Question: Why the name of a test method may influence other tests?
I have a suite with 2 classes of tests, and when I change a method name of class1, my test in class2 is ok (green).
I noticed that both classes have a method with the same name, but the test that is failing is neither of these. However if I rename any of them, all tests are ok.
Is it okay to have 2 methods with the same name in different classes, but in the same suite? And the fact that another test fails randomly is just a coincidence?
ps: the order of tests runned is changed after I rename that method.
ps2: sorry for my bad English.
That picture can explain better my question:

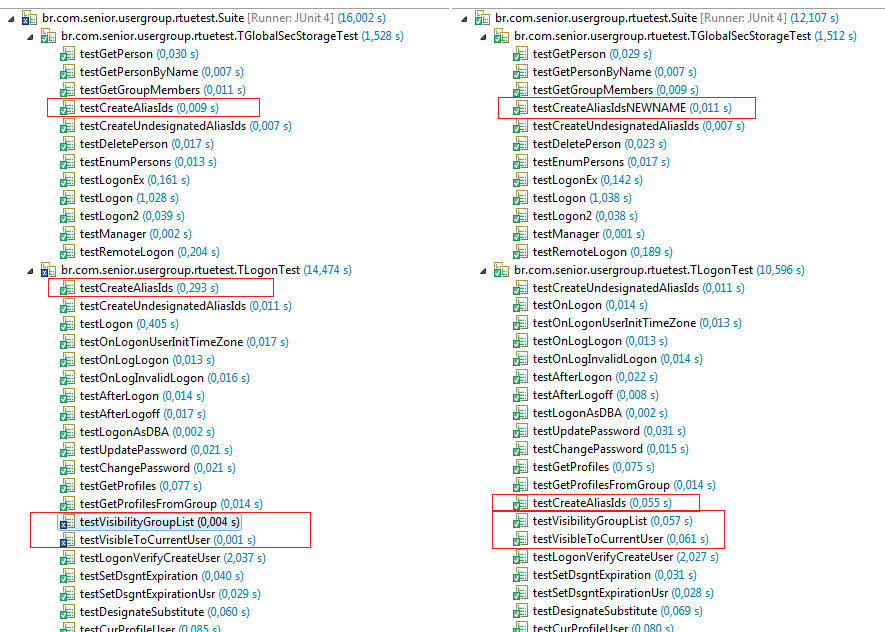
Answer: There is no bug in JUnit! Our team experienced similar results, which are caused by inproper resource management. You can try to rename your failing test so they are executed first. They should turn green now, that's mostly a sign that a resource is accidently shared between tests. In that case you can try to free the resource in the tear down ('@After').
Here is a little checklist to find the cause:
- - - - - -